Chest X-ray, AP view. Patient: 28 years old, sex M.
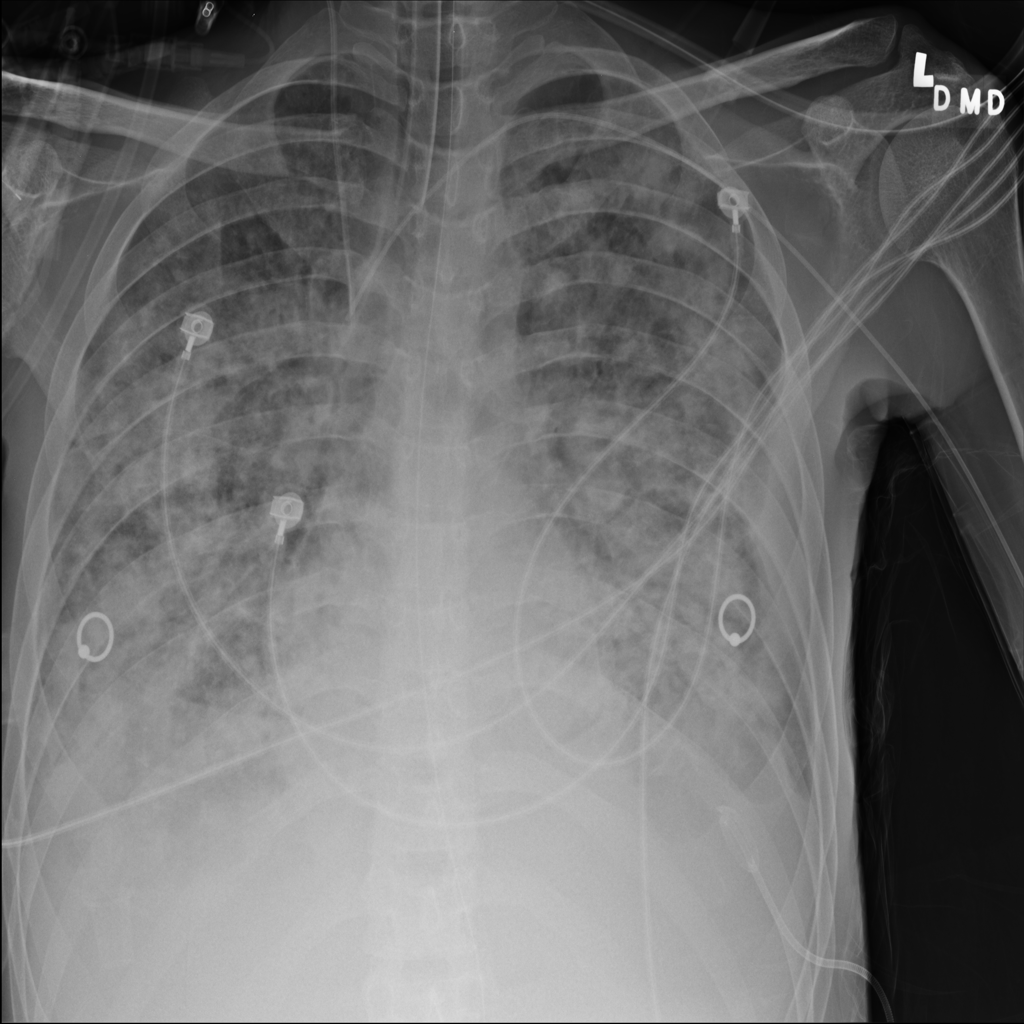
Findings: Effusion, Infiltration